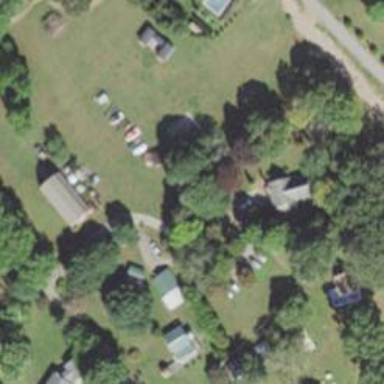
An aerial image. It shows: Residential driveway.